Question: I'd like to loop through the following table (this loop is not the problem)

The method should return "success" to me, if one of the items with the same IDs (ID1 and ID2) is on success and all other items are also on success. See the picture above one 7 - 7 is on failed and one 7 -7 is on success so this should return success. But only, if the other entry in the db (ID1 = 7 and ID2 = 8) is also on success.
Is there a way to do this?
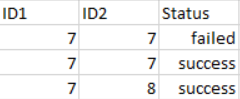
Answer: you should use query like
'''
select status from table1 where table1.ID1= table1.ID2;
'''
than after you should check status for 'success' or 'failure' in your for loop